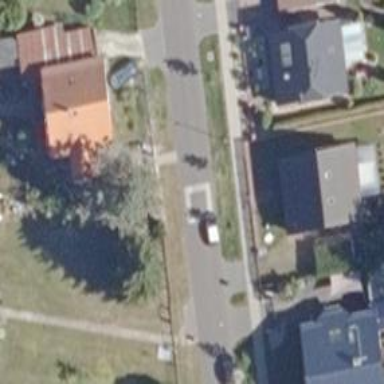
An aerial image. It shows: Traffic calming table.